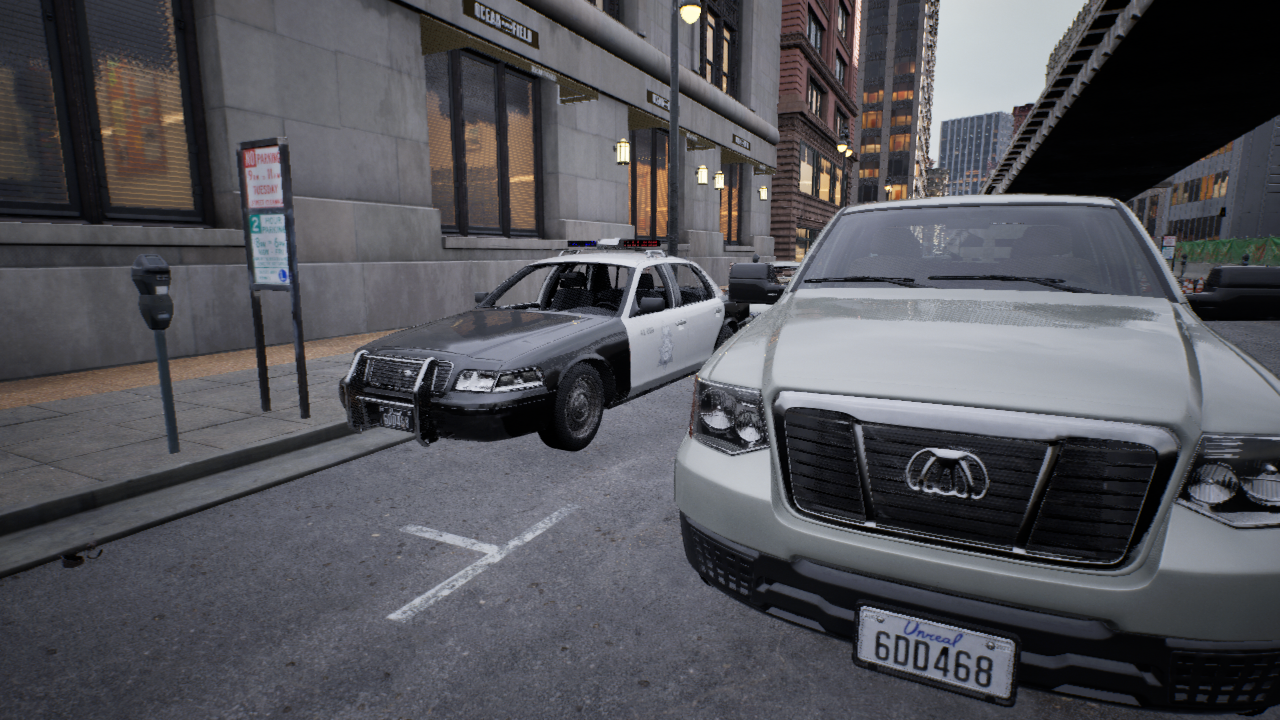
Venue: downtown
Lighting: clear day
Vehicle rig: pickup